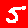
Digit: 5